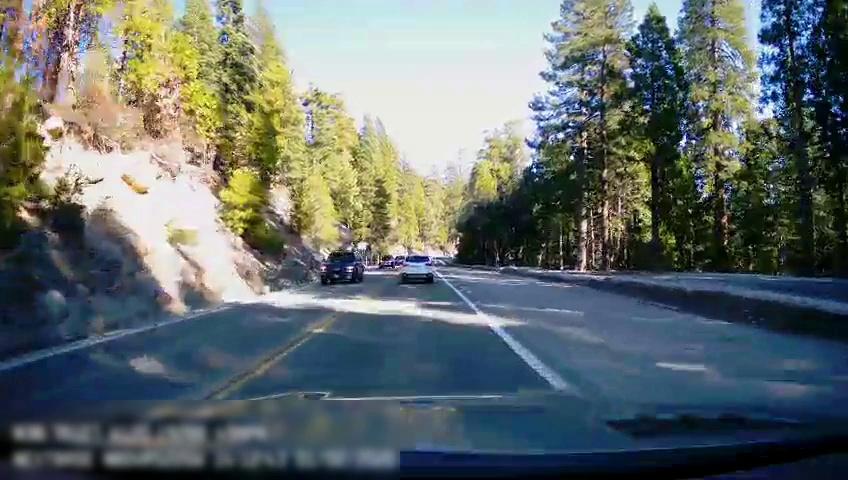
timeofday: Day
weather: Sunny
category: Drivable Space
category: Vehicles | SUV
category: Vehicles | SUV
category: Vehicles | SUV
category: Vehicles | SUV
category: Lanes | Current Lane
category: Lanes | Alternate Lane
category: Lanes | Opposite Lane